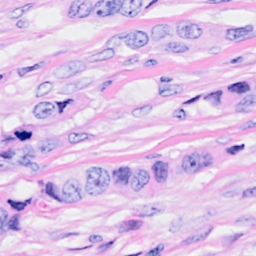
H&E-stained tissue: Breast